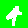
Digit: 4